Interaction volume radius: 10 \u00c5
Interaction volume height: 35 \u00c5
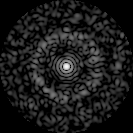
Disorder parameter: 0.8413